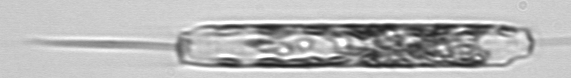
Label: Ditylum_brightwellii